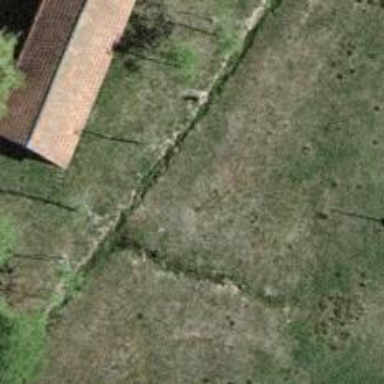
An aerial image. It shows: Hut.